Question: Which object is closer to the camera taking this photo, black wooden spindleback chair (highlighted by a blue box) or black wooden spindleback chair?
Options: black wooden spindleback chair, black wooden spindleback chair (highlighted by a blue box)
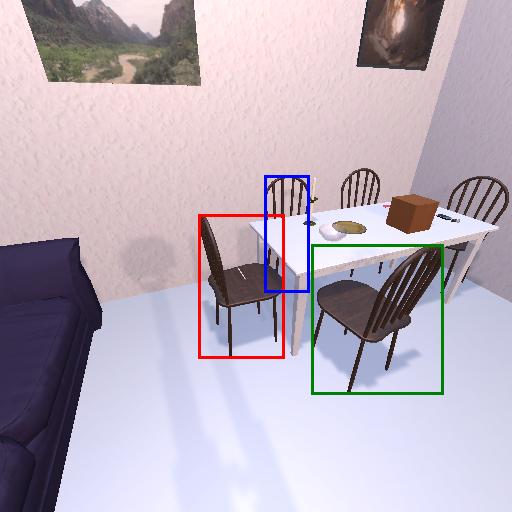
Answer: black wooden spindleback chair